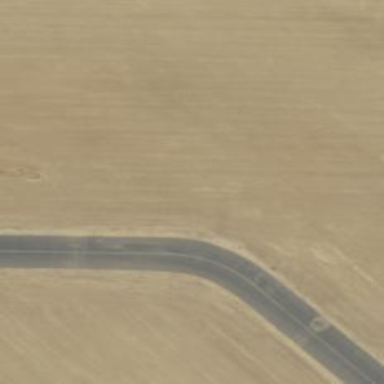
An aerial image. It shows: Taxiway at the airport with asphalt surface.